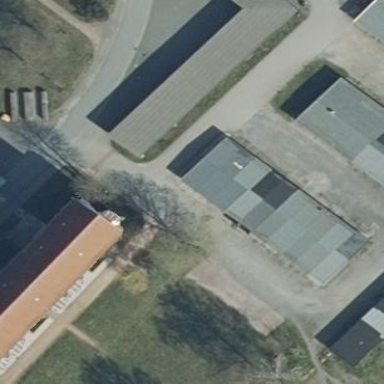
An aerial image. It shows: Group of garages.